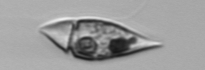
Label: Amphidinium